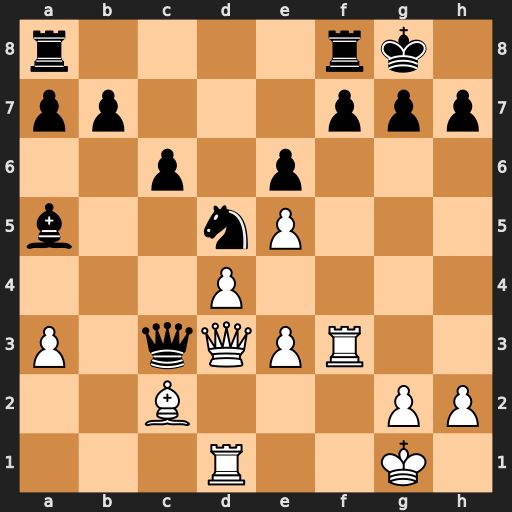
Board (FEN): r4rk1/pp3ppp/2p1p3/b2nP3/3P4/P1qQPR2/2B3PP/3R2K1
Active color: w
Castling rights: -
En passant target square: -
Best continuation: Qxh7#